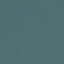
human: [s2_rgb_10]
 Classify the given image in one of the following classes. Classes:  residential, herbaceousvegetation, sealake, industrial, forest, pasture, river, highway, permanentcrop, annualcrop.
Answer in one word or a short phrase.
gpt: SeaLake